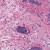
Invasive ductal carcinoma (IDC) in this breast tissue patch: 0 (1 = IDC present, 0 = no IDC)